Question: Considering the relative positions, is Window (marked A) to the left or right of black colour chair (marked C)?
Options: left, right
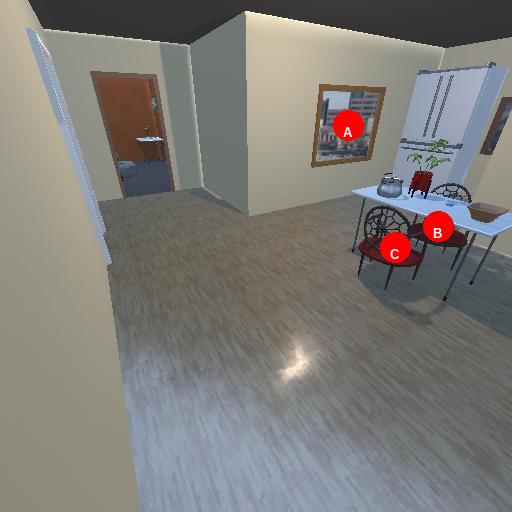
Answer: left